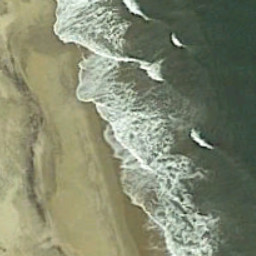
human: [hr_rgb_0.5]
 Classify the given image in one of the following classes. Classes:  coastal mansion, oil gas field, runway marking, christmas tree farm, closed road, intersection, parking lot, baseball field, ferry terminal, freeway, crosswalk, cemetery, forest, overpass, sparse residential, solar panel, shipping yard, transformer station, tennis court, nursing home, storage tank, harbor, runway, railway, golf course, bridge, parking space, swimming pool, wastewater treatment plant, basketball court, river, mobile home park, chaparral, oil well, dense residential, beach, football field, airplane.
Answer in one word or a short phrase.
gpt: beach